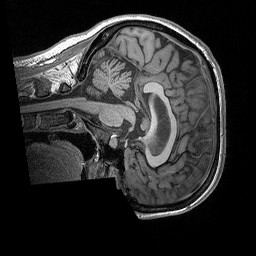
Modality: T1w
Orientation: sagittal
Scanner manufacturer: siemens
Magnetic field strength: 3 T
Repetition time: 2.3 s
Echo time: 0.00298 s